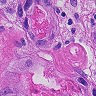
Metastatic tissue present: yes